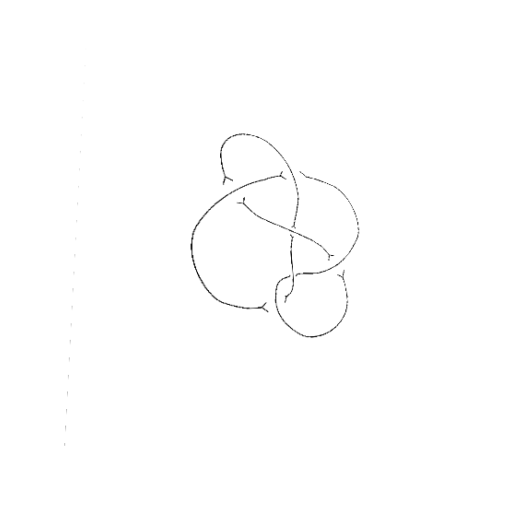
Crossing number: 6